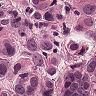
Metastatic tissue present: yes